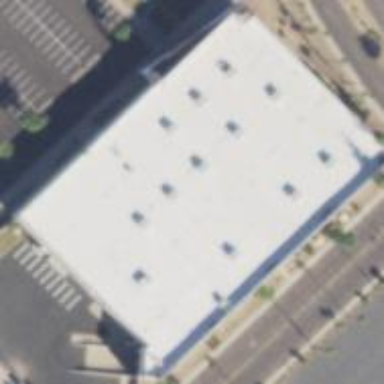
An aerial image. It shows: Retail building.